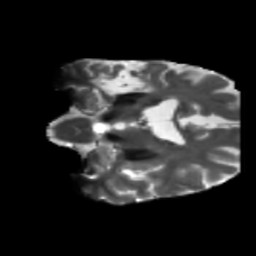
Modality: T2w
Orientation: coronal
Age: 62
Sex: female
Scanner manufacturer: siemens
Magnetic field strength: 3 T
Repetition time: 5.25 s
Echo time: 0.08 s